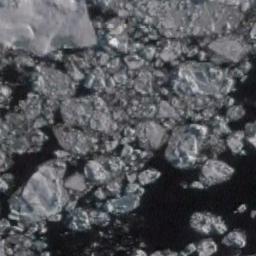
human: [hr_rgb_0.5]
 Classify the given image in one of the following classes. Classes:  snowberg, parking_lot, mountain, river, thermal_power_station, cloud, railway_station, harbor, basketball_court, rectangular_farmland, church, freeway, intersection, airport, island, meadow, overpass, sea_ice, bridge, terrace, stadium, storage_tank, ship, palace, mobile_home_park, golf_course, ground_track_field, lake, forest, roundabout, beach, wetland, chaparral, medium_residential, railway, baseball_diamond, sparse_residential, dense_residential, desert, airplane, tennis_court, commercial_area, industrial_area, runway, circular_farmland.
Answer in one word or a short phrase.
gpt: sea_ice